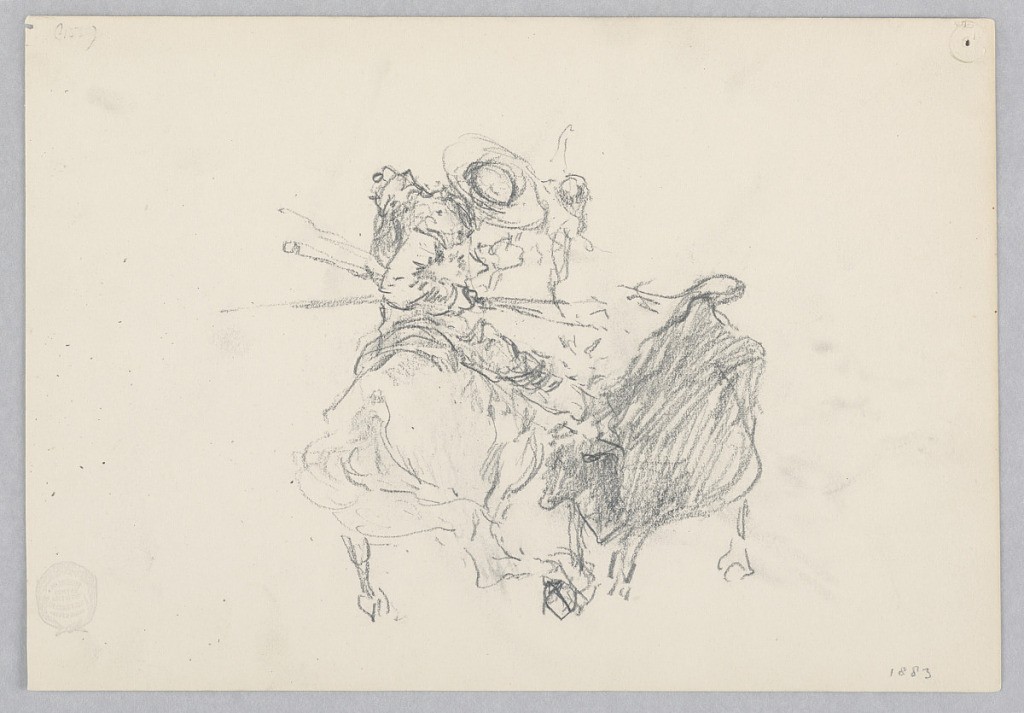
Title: Bullfight, Spain
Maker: Robert Frederick Blum, American, 1857–1903
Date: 1883
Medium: Pastel crayon on wove paper
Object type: Drawing
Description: Sketch of a male figure on horseback and a bull.